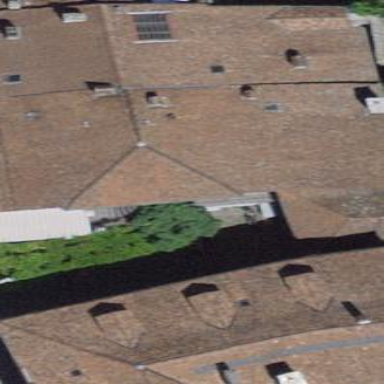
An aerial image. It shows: Hotel building with half-hipped roof shape.